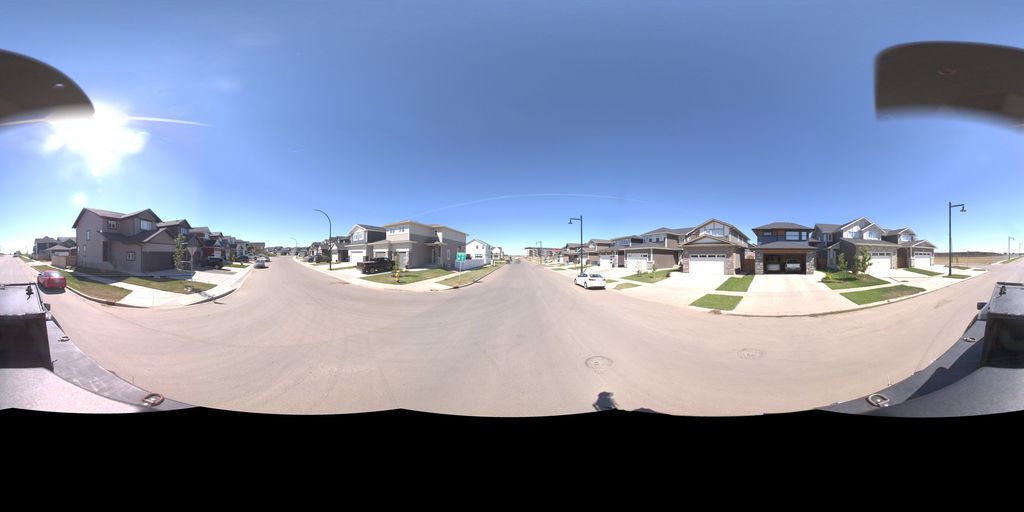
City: saskatoon